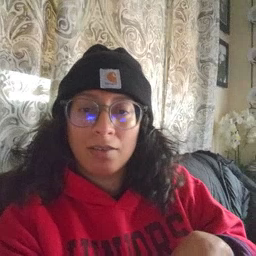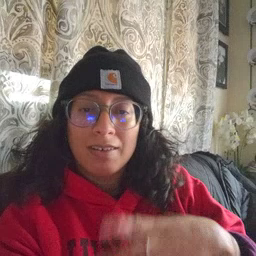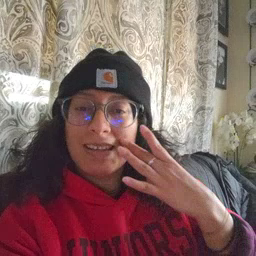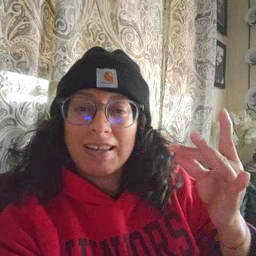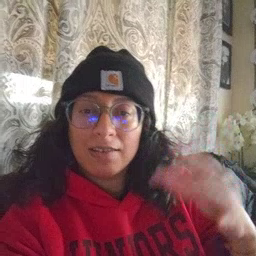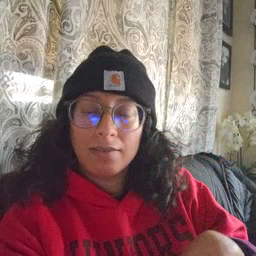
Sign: cat